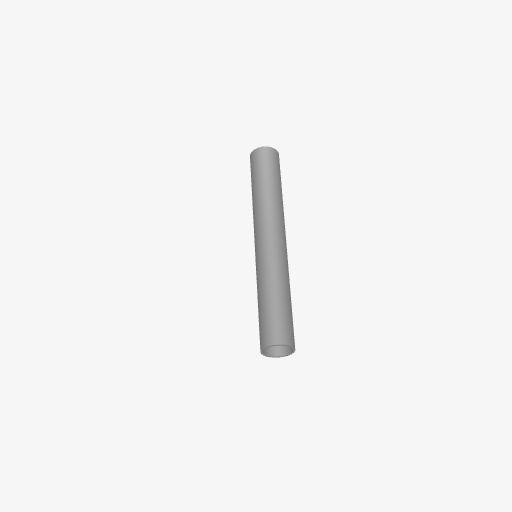
Part: AluminumTube12ID14OD100